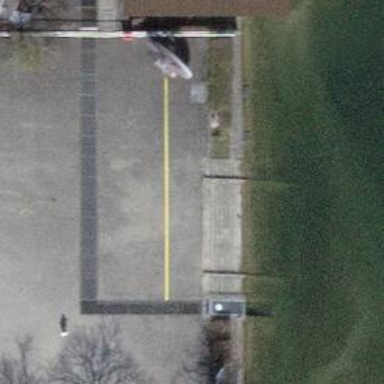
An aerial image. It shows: Concrete slipway for whitewater activities at the put-in point.